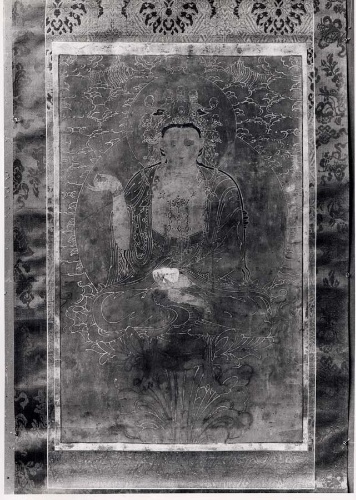
Artist: Unidentified artist
Date: late 18th–early 19th century
Object type: Hanging scroll
Classification: Paintings
Medium: Hanging scroll
Culture: Korea
Period: Joseon dynasty (1392–1910)
Dimensions: Image: 25 3/4 × 15 3/4 in. (65.4 × 40 cm)
Overall with mounting: 54 3/4 × 21 3/8 in. (139.1 × 54.3 cm)
Overall with knobs: 54 3/4 × 23 1/4 in. (139.1 × 59.1 cm)
Department: Asian Art
Credit line: Rogers Fund, 1917
Accession year: 1917
Repository: Metropolitan Museum of Art, New York, NY
Tags: Bodhisattvas|Buddhism